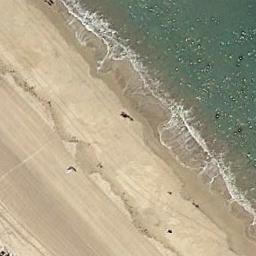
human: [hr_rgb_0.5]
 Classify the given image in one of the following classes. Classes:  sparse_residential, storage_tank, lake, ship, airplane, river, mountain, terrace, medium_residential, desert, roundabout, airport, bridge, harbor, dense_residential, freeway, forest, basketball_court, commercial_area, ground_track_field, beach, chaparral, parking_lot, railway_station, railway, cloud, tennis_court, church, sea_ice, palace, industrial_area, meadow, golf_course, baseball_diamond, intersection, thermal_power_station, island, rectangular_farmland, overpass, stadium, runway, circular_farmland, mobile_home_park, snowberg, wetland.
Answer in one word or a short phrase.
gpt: beach